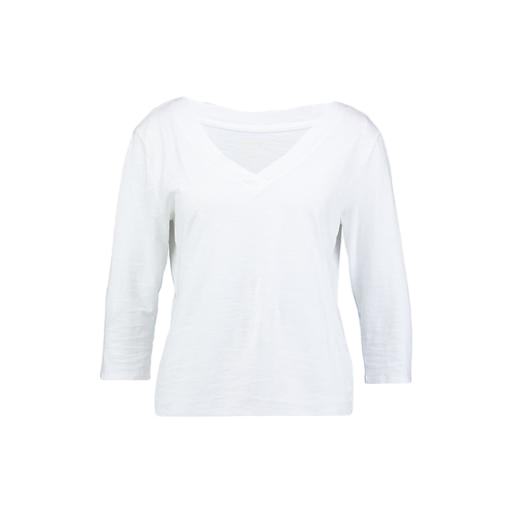
white three-quarter-sleeve top only macy, white 3/4 length sleeve v-neck tee, white three-quarter-sleeve scoop-neck t-shirt only macy, white background